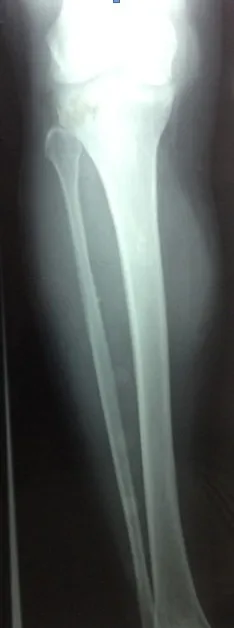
X-ray of the right leg: increased density of soft tissue in the medial aspect of the tibia.
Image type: radiology (x_ray)